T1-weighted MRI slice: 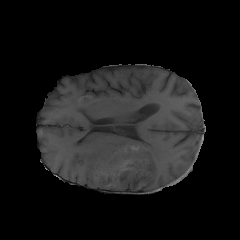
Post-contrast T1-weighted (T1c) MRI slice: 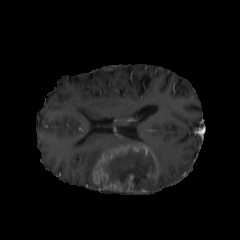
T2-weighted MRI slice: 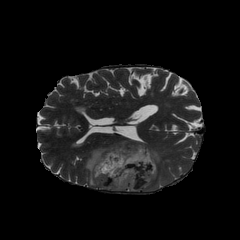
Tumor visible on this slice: yes